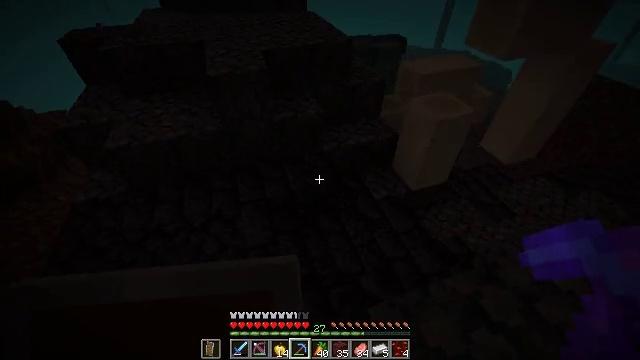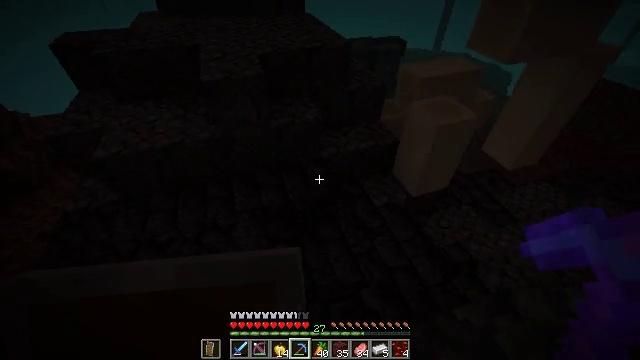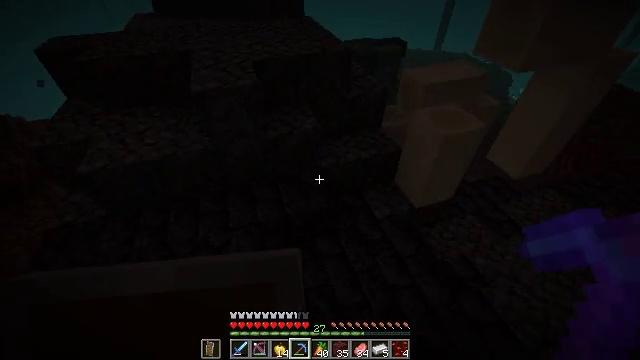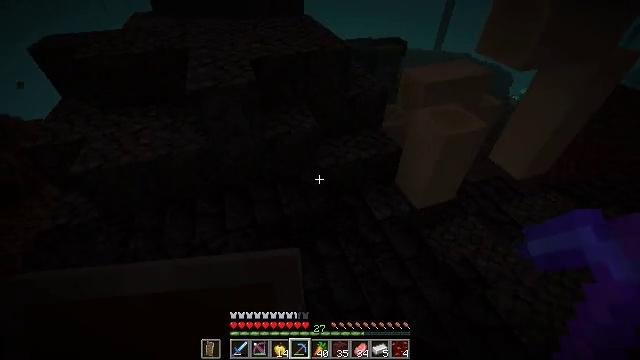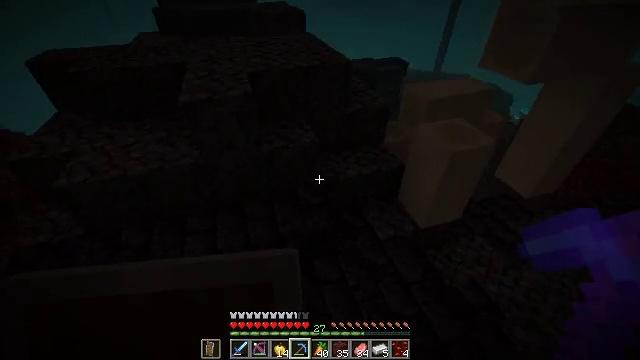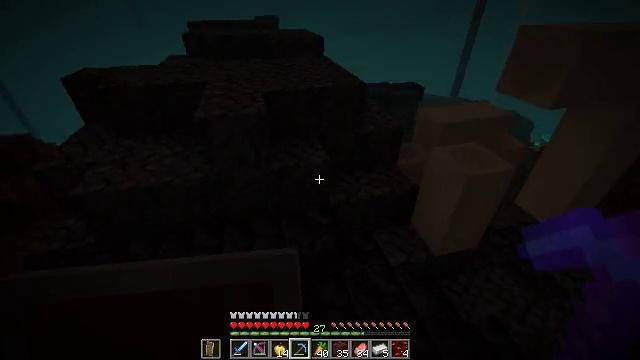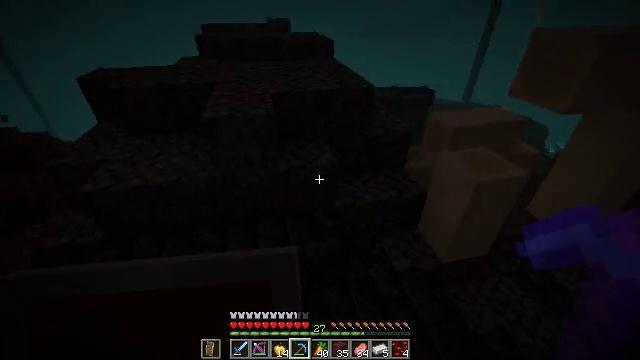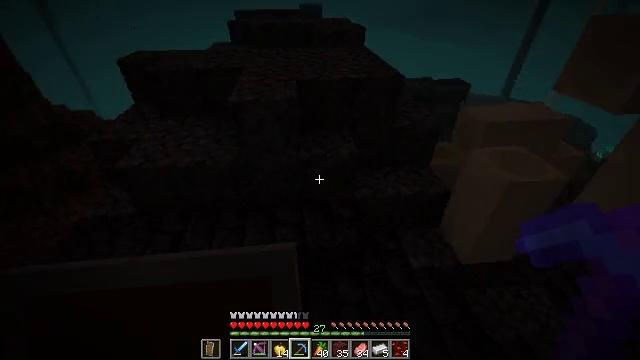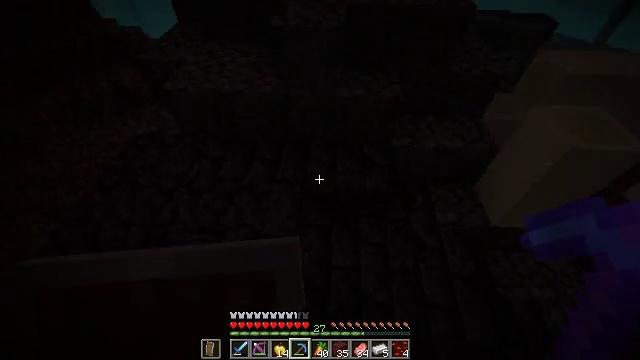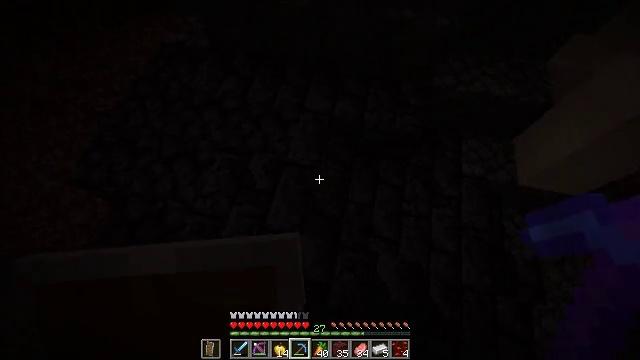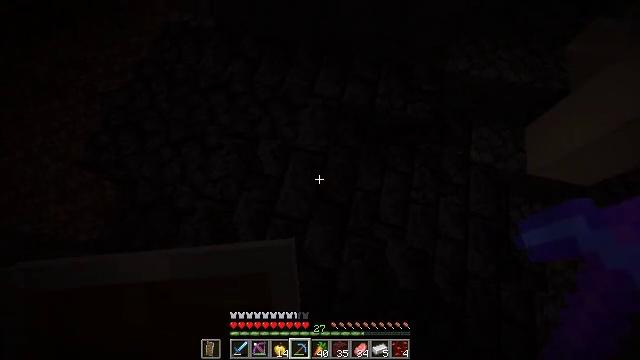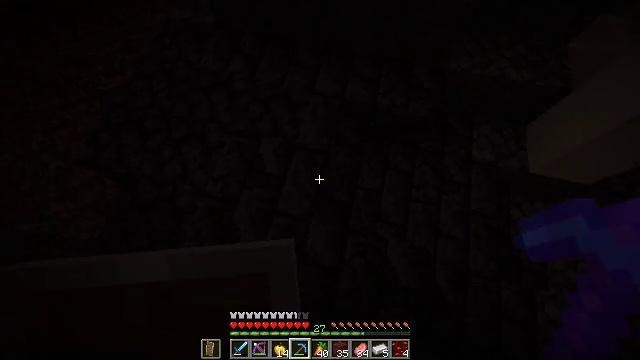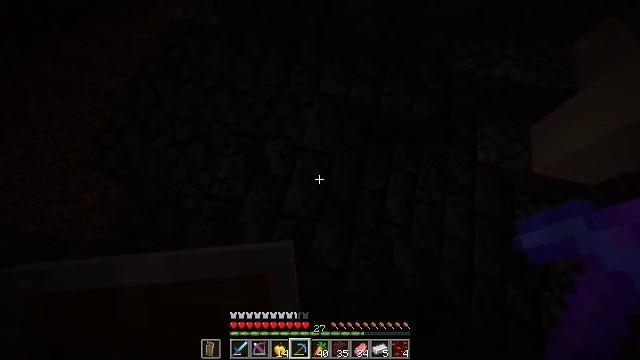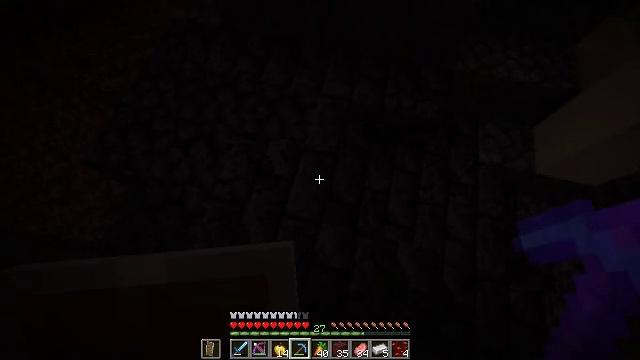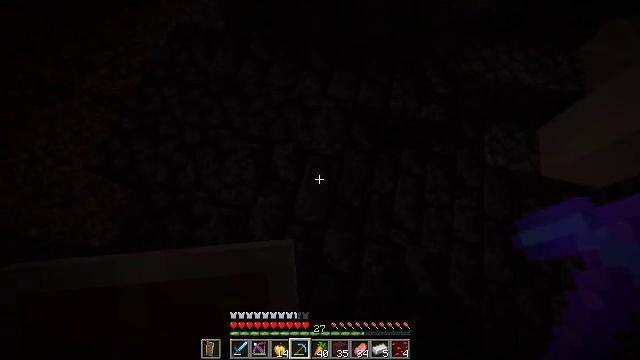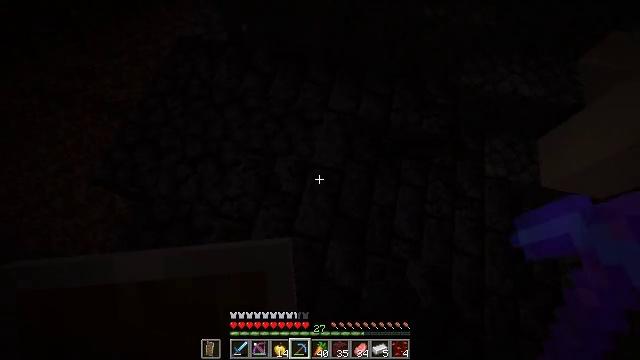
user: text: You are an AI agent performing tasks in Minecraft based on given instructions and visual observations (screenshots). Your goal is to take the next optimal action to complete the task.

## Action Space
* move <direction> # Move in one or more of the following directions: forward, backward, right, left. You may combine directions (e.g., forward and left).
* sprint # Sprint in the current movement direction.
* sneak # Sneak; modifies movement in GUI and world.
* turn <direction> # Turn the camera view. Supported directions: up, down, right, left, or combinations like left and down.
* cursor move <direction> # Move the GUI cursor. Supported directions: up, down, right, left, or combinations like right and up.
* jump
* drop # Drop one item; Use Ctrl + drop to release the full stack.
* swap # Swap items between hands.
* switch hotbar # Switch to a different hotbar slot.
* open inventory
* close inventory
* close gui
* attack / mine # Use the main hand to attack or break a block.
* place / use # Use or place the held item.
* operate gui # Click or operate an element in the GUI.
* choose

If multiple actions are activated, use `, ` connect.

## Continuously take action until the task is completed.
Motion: motion action
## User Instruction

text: Mine the basalt in the Nether.
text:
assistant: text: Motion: move forward
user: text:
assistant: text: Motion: move forward, sneak
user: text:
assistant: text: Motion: move forward and move right, sneak
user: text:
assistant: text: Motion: move forward and move right, sneak, turn up
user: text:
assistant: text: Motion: move forward and move right, sneak, turn left and up
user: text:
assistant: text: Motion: move forward and move right, sneak, turn left
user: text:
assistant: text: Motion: move forward and move left, sneak, turn left and down
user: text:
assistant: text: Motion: move forward and move left, sneak, turn left and down
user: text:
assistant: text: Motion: move forward and move left, sneak, turn left and down
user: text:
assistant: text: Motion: move forward and move left, sneak, turn down
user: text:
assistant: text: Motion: move forward and move left, sneak
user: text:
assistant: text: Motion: move forward and move left, sneak
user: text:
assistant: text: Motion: move forward and move left, sneak
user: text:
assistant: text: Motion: move forward
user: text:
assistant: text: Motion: move forward
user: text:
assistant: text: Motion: move forward, turn up
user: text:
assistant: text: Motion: move forward
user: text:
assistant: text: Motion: move forward, turn right and up
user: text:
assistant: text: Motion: move forward, turn right and up
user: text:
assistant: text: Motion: move forward, turn right and up
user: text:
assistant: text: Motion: move forward, turn right and up
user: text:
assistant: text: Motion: move forward, turn right and up
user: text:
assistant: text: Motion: move forward, turn up
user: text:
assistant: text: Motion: move forward
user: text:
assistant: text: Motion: move forward
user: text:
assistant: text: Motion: move forward
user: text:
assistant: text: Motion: move forward, sneak, turn right and down
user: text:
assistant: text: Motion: move forward and move right, sneak, turn right
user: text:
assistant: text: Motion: move forward and move right, sneak
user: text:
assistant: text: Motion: move right, sneak, turn left